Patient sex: F
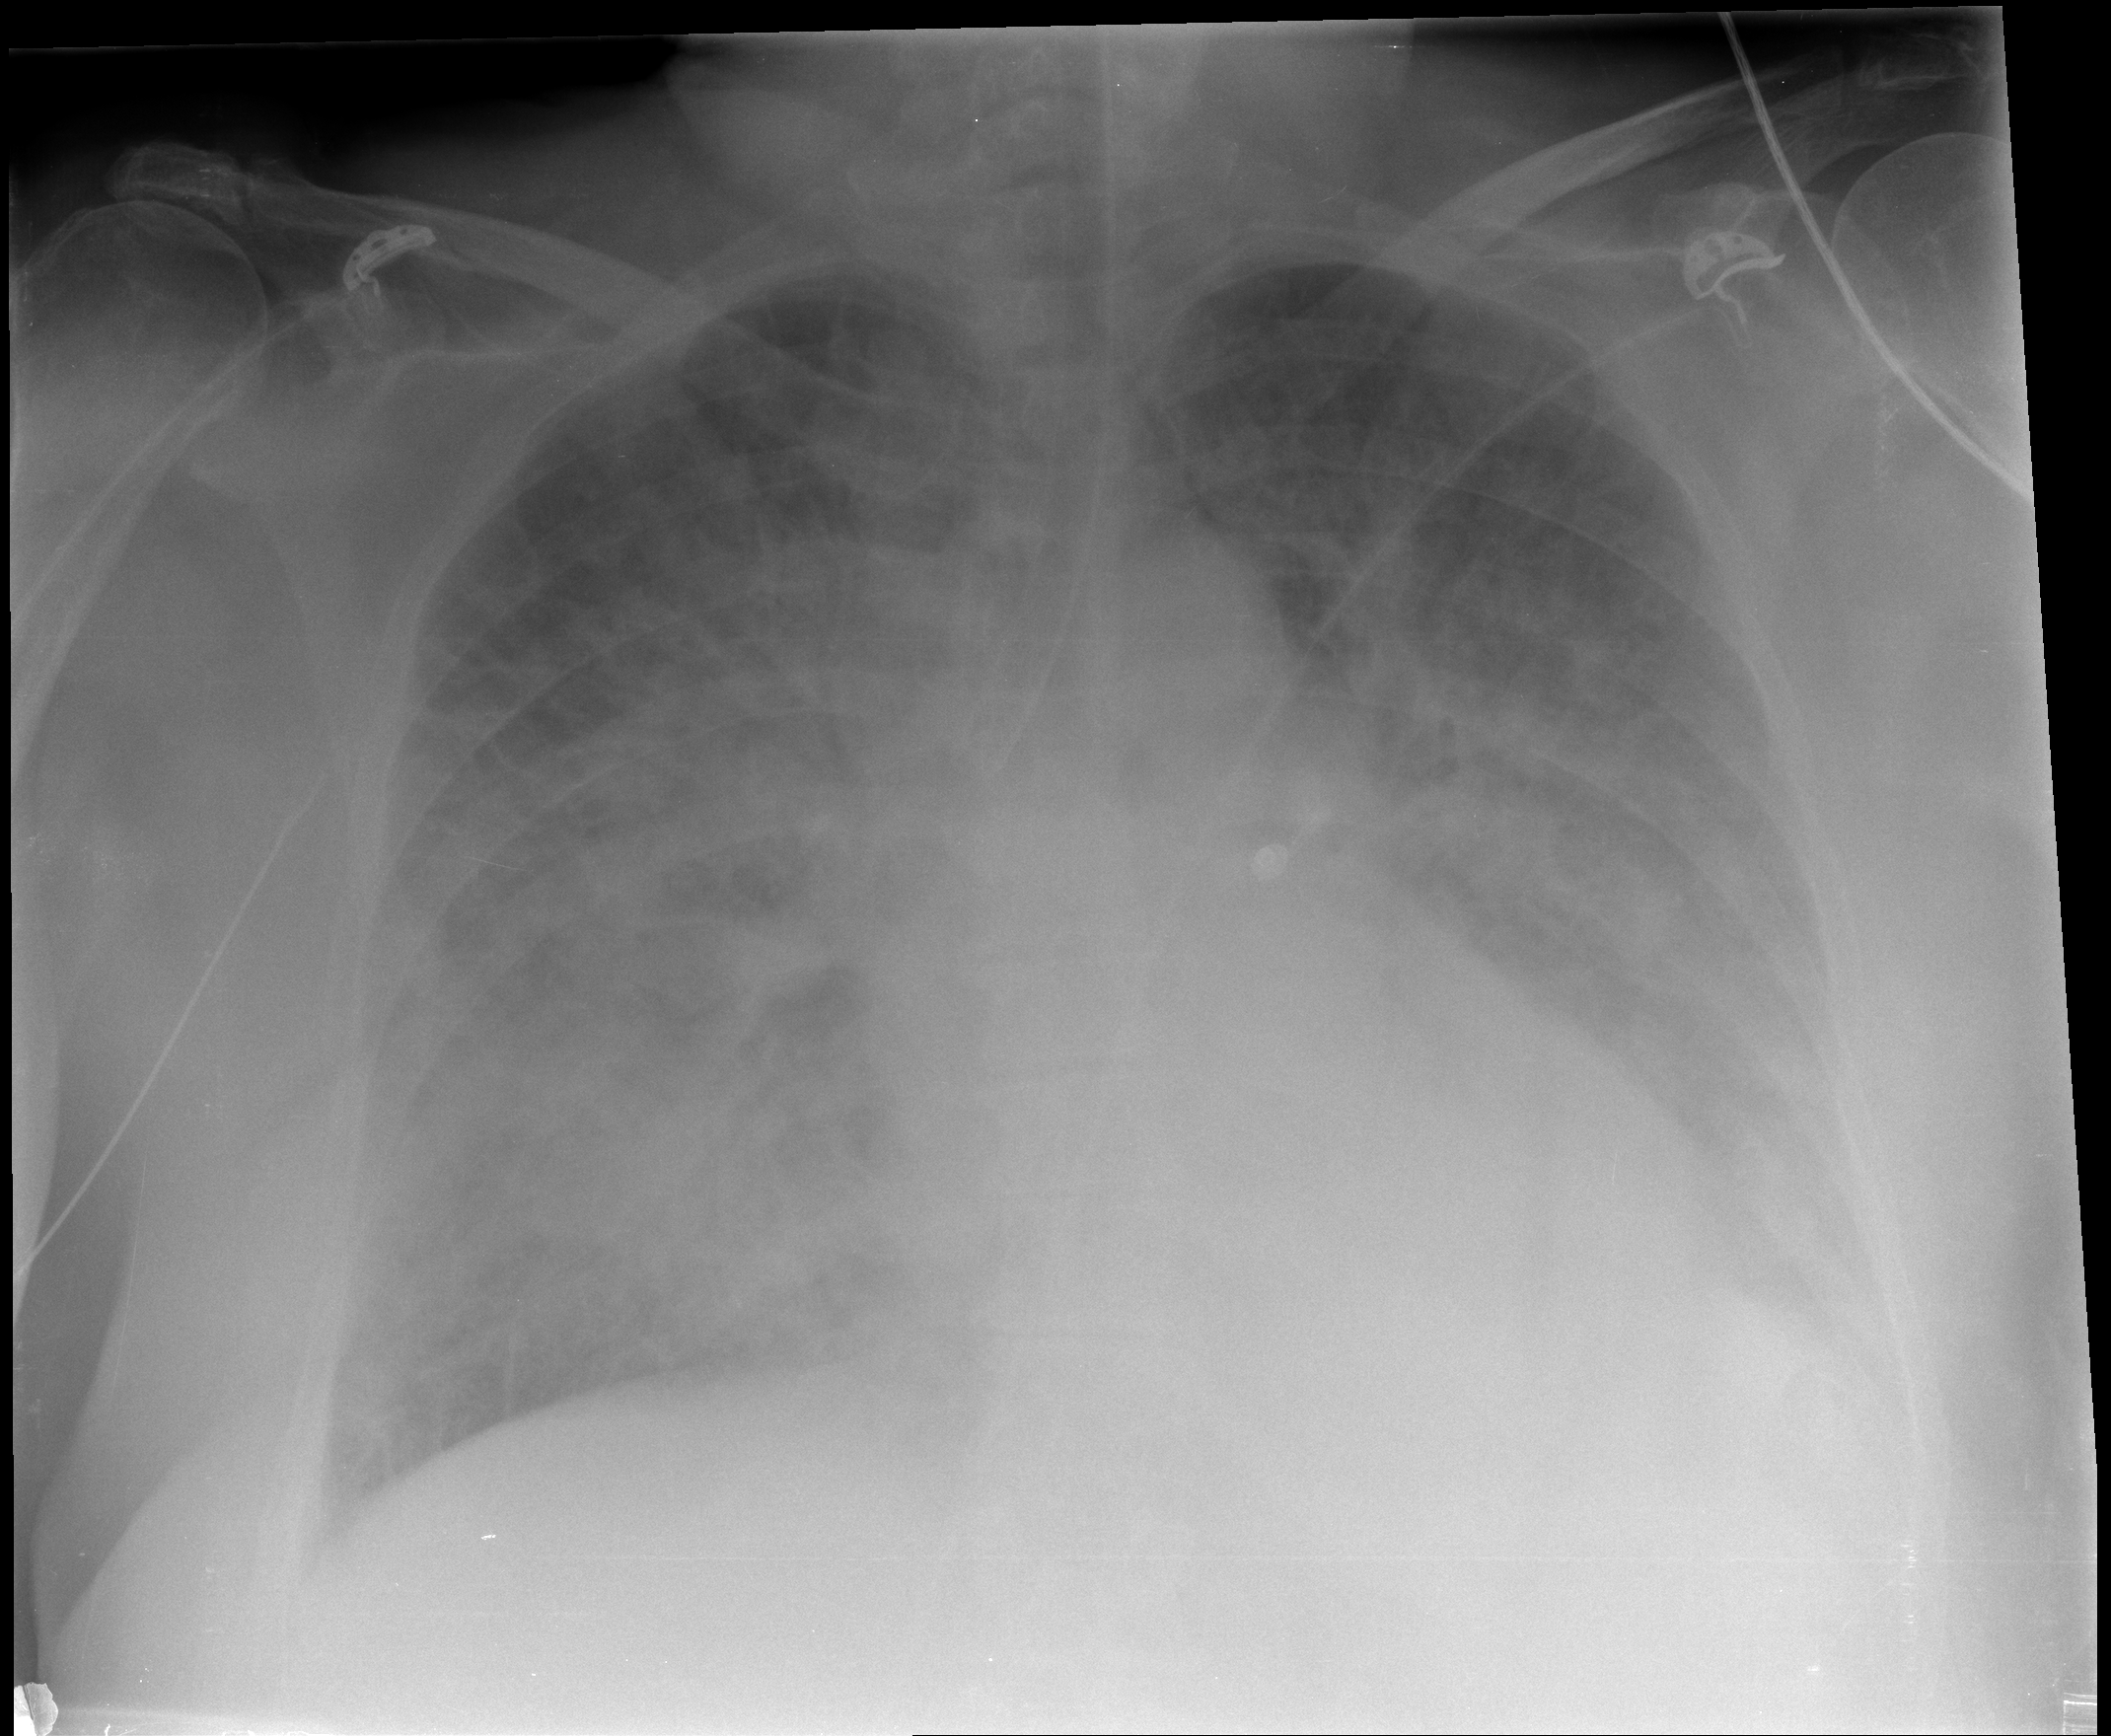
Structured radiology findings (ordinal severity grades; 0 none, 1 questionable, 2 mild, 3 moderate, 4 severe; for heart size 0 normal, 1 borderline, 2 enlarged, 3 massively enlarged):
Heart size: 1
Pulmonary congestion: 3
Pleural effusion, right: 0
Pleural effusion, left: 0
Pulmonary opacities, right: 3
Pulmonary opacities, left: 3
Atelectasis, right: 0
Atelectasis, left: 0